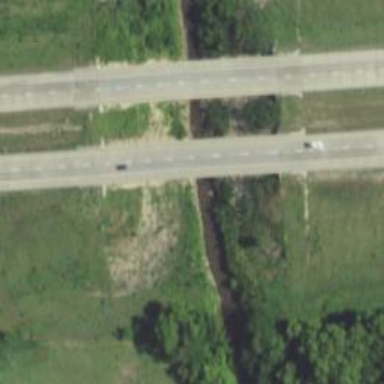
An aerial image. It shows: Bridge over motorway.